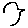
Label: bird